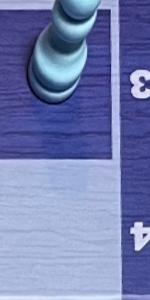
Label: Empty